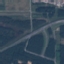
Label: Highway